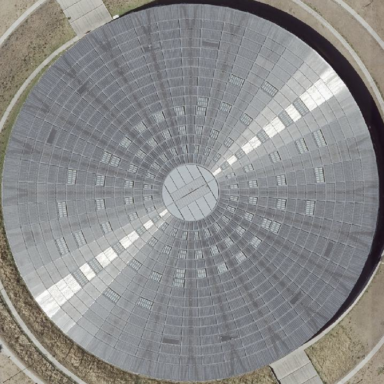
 serving as tourism attraction. It is stadium for cycling activities."